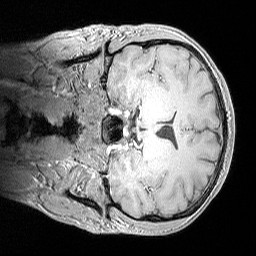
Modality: MP2RAGE
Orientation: coronal
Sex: male
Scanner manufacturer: siemens
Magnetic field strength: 3 T
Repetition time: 5 s
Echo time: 0.00292 s